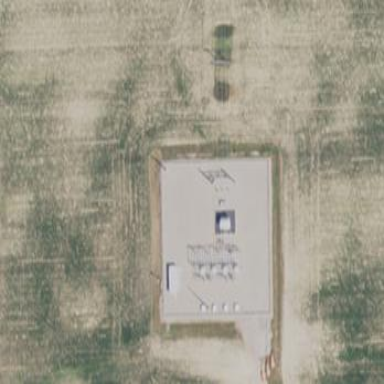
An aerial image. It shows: Distribution level power substation surrounded by fence.